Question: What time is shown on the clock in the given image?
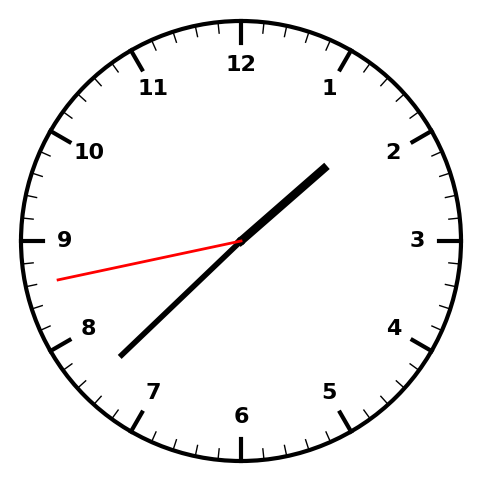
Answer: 01:37:43